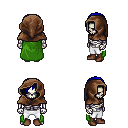
a pixel art fantasy rpg character, male body template, skeleton, green cape, white pants, blue parted hairstyle, cloth hood, brown shoes, four views (front, back, left, right), 2x2 character sprite sheet, small pixel art, hard edges, no anti-aliasing